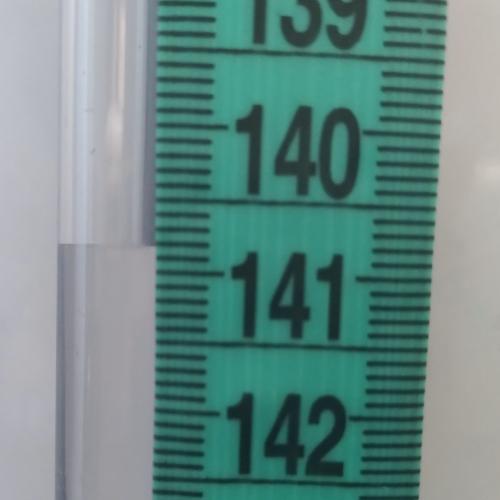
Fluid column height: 140.8 cm